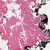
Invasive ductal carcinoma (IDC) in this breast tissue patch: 0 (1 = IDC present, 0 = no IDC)